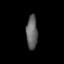
Tissue: lung
Cell type: Fibroblasts
Senescence score: 0.1643
Nuclear area (px): 375
Mean DAPI intensity: 98.52